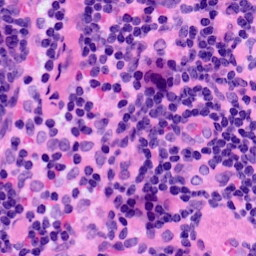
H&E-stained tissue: LymphNode